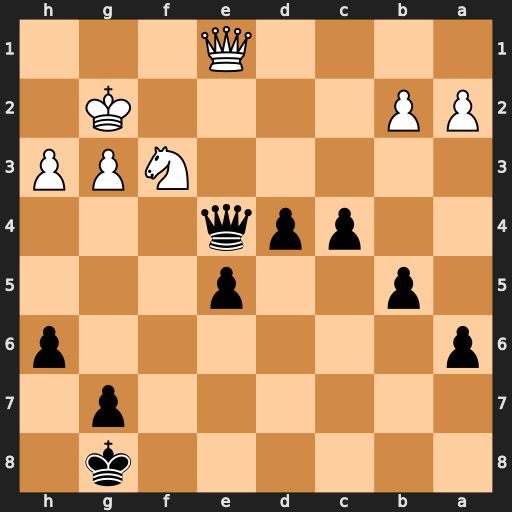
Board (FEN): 6k1/6p1/p6p/1p2p3/2ppq3/5NPP/PP4K1/4Q3
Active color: b
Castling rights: -
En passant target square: -
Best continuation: Qxe1 Nxe1 d3 Nxd3 cxd3